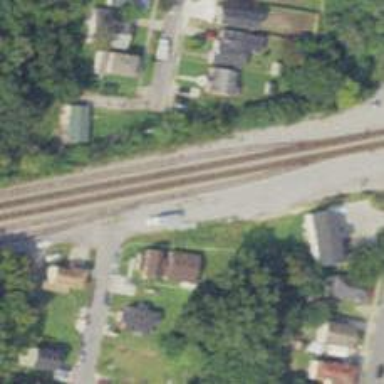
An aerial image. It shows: Railway siding with rails.